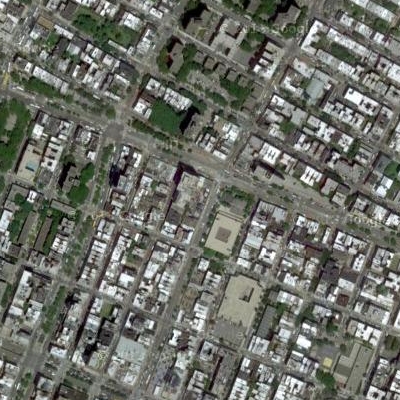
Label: Industry